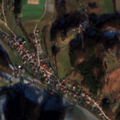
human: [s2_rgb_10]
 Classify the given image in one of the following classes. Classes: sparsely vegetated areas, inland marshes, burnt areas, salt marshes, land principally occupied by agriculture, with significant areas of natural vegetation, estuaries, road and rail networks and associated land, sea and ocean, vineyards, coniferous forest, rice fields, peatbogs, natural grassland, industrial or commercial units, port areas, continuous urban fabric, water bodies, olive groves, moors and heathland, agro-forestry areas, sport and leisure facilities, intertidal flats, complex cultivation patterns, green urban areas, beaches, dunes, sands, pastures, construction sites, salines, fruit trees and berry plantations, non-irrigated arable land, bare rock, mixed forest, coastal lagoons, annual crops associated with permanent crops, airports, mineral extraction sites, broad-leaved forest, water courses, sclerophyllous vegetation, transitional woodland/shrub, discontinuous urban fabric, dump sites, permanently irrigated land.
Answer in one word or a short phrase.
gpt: discontinuous urban fabric, non-irrigated arable land, pastures, complex cultivation patterns, mixed forest